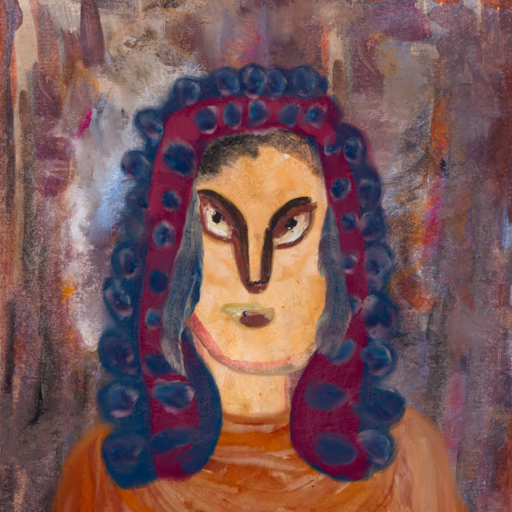
Background: Hypocrite, Head And Neck Front: Childish, Face Front: After_Raid, Bust: Pious_Lady, Hair Front: Hill_Girl, Head Accessory: Blank, Second Necklace: Blank, Necklace: Blank, Baby: Blank